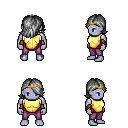
a pixel art fantasy rpg character, male body template, dark elf, purple skin, gold chest armor, magenta pants, gray swoop hairstyle, gold tiara, cloth bracers, four views (front, back, left, right), 2x2 character sprite sheet, small pixel art, hard edges, no anti-aliasing